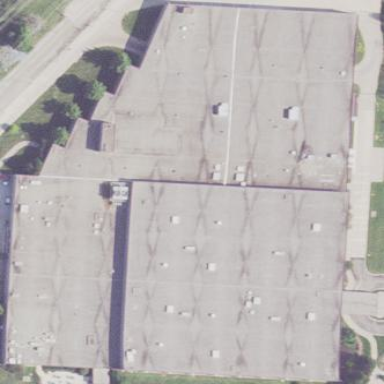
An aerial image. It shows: Office building.